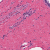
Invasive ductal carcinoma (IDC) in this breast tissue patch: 0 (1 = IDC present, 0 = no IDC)